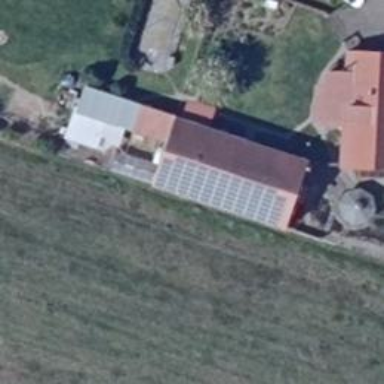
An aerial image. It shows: Solar photovoltaic panel generator producing electricity in small installation.